Question: I'm implementing a custom update function called update_status for my users controller. I need some help with the routing. what I want to do is update a status that only admins can access. I'm calling the update function via a form helper through the edit function in the users controller. This is my code for the form helper:
'''
<%= form_for @user, :url => url_for(:controller => "users", :action => "update_status"), method: :put do |f| %>
<%= render "shared/error_messages", object: f.object %>
<%= f.check_box :admin %>
<%= f.label :admin %>
<%= f.check_box :editor %>
<%= f.label :editor %>
<%= f.submit "Save Changes", class: "btn btn-primary" %>
<% end %>
'''
But when I click save changes all I get is this error

I want to route the action so that the user id can be resolved.
Controller action code:
'''
def update_status
if @user.update_attributes(status_params)
flash[:success] = "User updated"
redirect_to @user
else
render 'edit'
end
end
'''
Routes:
'''
Transpub::Application.routes.draw do
resources :users do
member do
put 'update_status'
end
end
resources :papers
resources :comments
resources :reviews
resources :sessions, only: [:new, :create, :destroy]
resources :relationships, only: [:create, :destroy]
resources :comments, only: [:create, :destroy]
resources :subject_field, only: [:create, :destroy]
#get "users/new"
root "static_pages#home"
match "/signup", to: "users#new", via: "get"
match "/signin", to: "sessions#new", via: "get"
match "/signout", to: "sessions#destroy", via: "delete"
match "/help", to: "static_pages#help", via: "get"
match "/about", to: "static_pages#about", via: "get"
match "/contact", to: "static_pages#contact", via: "get"
match "/search_papers", to: "papers#index", via: "get"
match "/browse_papers", to: "papers#browse", via: "get"
'''
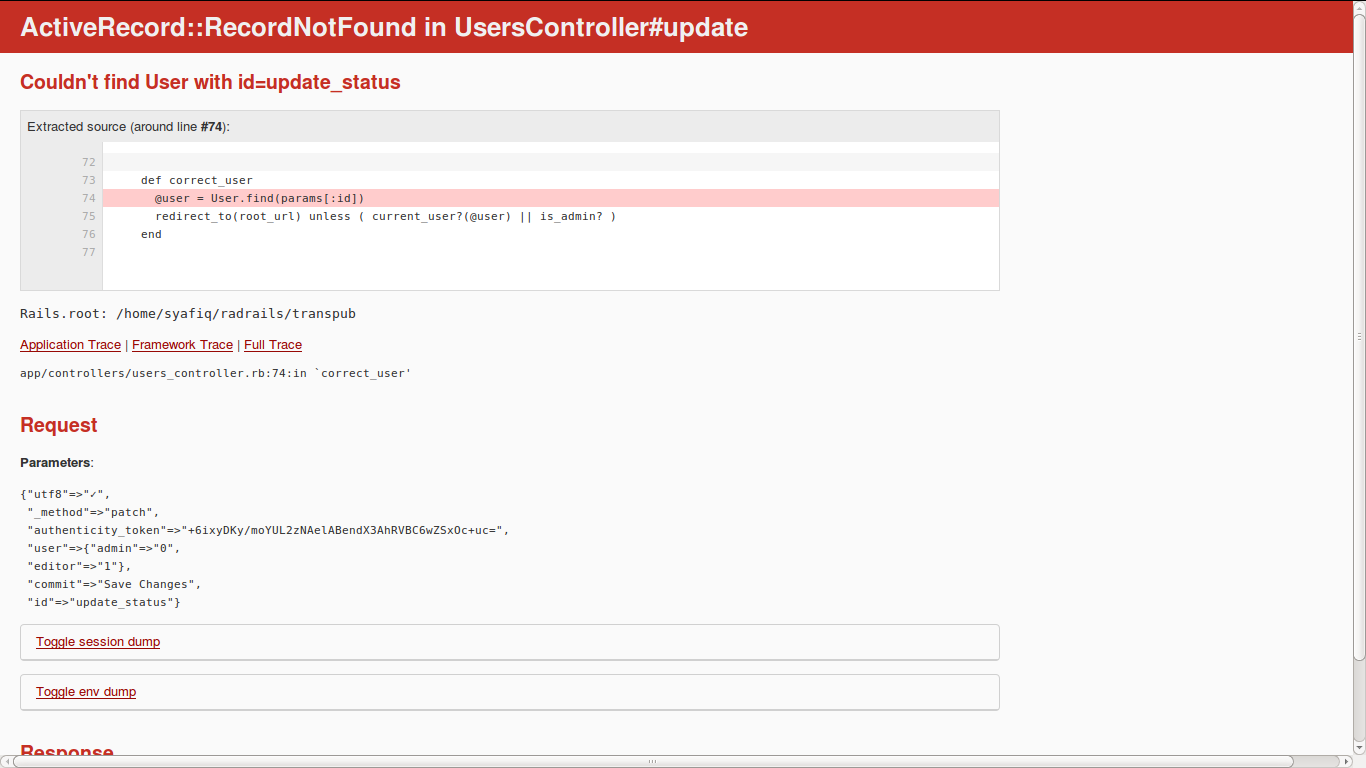
Answer: In your routes files, look for the part that corresponds to the users controller and make sure that you have the following code
'''
resources :users do
put :update_status, on: :member
end
'''
That will declare the route. Another thing you have to update is the url of the form. Change the url to
'''
form_for @user, :url => [:update_status, @user], html: { method: :put } do |f|
'''